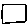
Label: square